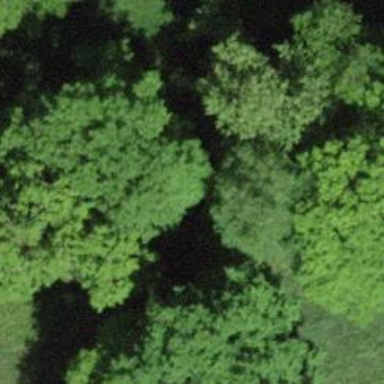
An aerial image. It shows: Forest area.